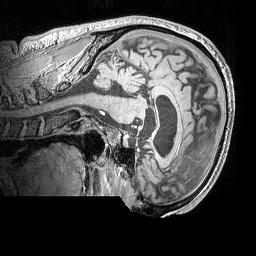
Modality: MP2RAGE
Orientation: sagittal
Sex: male
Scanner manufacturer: siemens
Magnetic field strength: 3 T
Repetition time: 5 s
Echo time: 0.00292 s